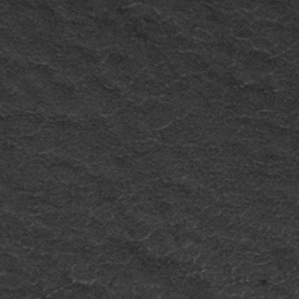
Label: frost